Question: I have a question if I can do something like this:

using flex-boxes and only three divs inside the wrapper (I guess it would be easier to make two columns, one wrapping the first, big div, and another wrapping two other blocks, but I want to try to do it the way I've mentioned before)
<URL>
'''
#row {
margin: 0 auto;
width: 610px;
}
#wrapper {
display: -ms-flexbox;
display: -webkit-flex;
display: flex;
-webkit-flex-direction: row;
-ms-flex-direction: row;
flex-direction: row;
-webkit-flex-wrap: wrap;
-ms-flex-wrap: wrap;
flex-wrap: wrap;
-webkit-justify-content: center;
-ms-flex-pack: center;
justify-content: center;
-webkit-align-content: flex-start;
-ms-flex-line-pack: start;
align-content: flex-start;
-webkit-align-items: flex-start;
-ms-flex-align: start;
align-items: flex-start;
}
#x-1,
#x-2,
#x-3 {
margin: 5px;
background-color: red;
}
#x-1 {
height: 250px;
-webkit-order: 0;
-ms-flex-order: 0;
order: 0;
-webkit-flex: 1 1 300px;
-ms-flex: 1 1 300px;
flex: 1 1 300px;
-webkit-align-self: stretch;
-ms-flex-item-align: stretch;
align-self: stretch;
}
#x-2 {
-webkit-order: 0;
-ms-flex-order: 0;
order: 0;
-webkit-flex: 1 1 200px;
-ms-flex: 1 1 200px;
flex: 1 1 200px;
-webkit-align-self: auto;
-ms-flex-item-align: auto;
align-self: auto;
}
#x-3 {
-webkit-order: 0;
-ms-flex-order: 0;
order: 0;
-webkit-flex: 1 1 200px;
-ms-flex: 1 1 200px;
flex: 1 1 200px;
-webkit-align-self: auto;
-ms-flex-item-align: auto;
align-self: auto;
}
#x-2,
#x-3 {
height: 50px;
}
'''
'''
<div id="row">
<div id="wrapper">
<div id="x-1"></div>
<div id="x-2"></div>
<div id="x-3"></div>
</div>
</div>
'''
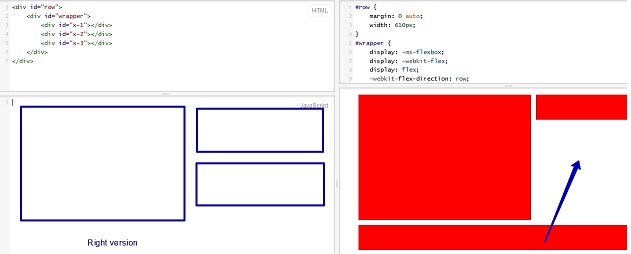
Answer:
<URL> Safari requires the '-webkit-' prefix.
- Give the parent a height along with 'flex-flow: column wrap'. This will cause overlapping children to wrap in columns- Give the first flex child the same height as the parent, and don't allow it to shrink, with 'flex: 1 0 <parent height>'. This will push its siblings into another column.- Give the other siblings 'flex: 1' to evenly distribute the rest of the columns height between them
## Example
'''
* {
padding: 0;
margin: 0;
}
#wrapper {
display: flex;
flex-flow: column wrap;
height: 200px;
width: 300px;
padding: 5px;
margin: 0 auto;
}
#wrapper > div {
background-color: red;
}
#x-1 {
flex: 1 0 100%;
margin-right: 5px;
}
#x-2 {
flex: 1;
margin-bottom: 5px;
}
#x-3 {
flex: 1;
}
'''
'''
<div id="wrapper">
<div id="x-1"></div>
<div id="x-2"></div>
<div id="x-3"></div>
</div>
'''